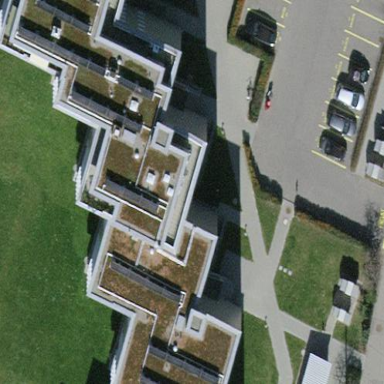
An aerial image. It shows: Flat-roofed apartment building.